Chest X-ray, PA view. Patient: 54 years old, sex F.
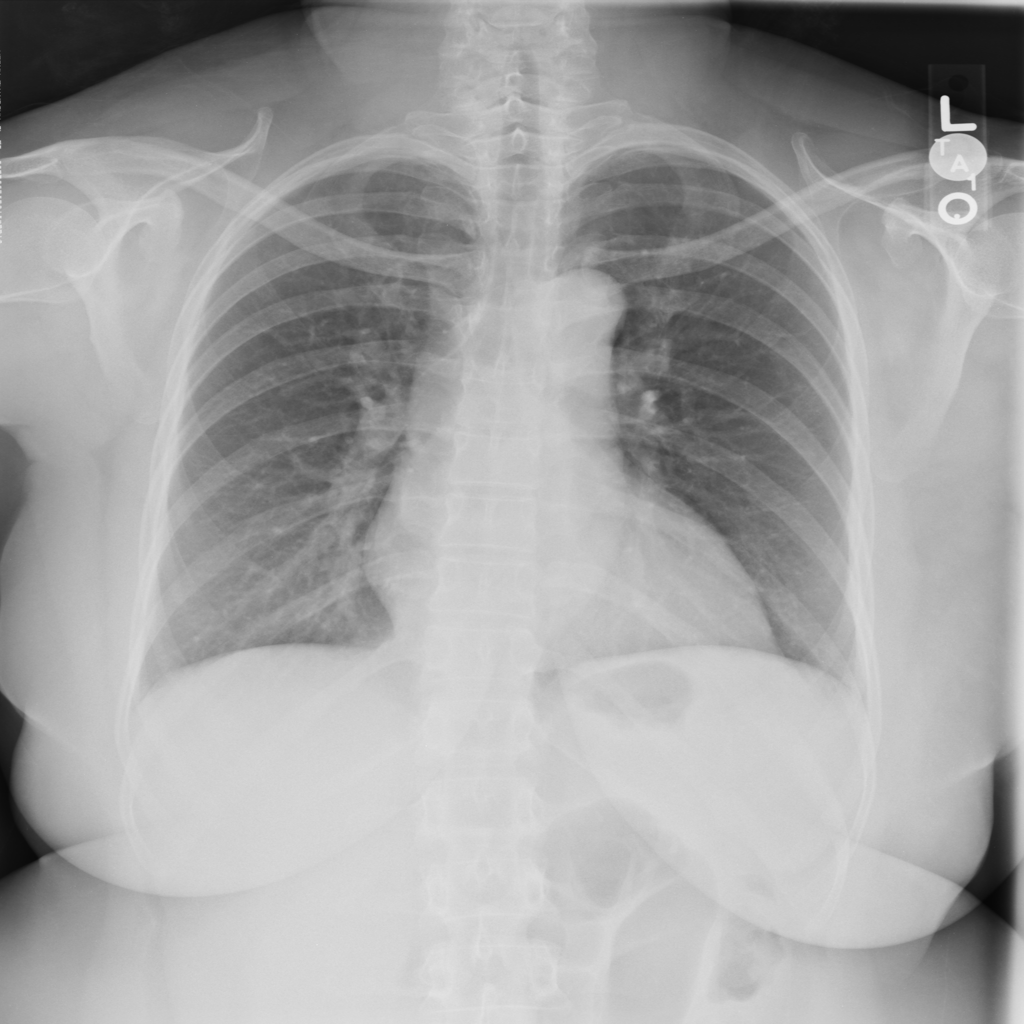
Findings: No Finding